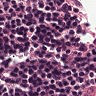
Metastatic tissue present: no